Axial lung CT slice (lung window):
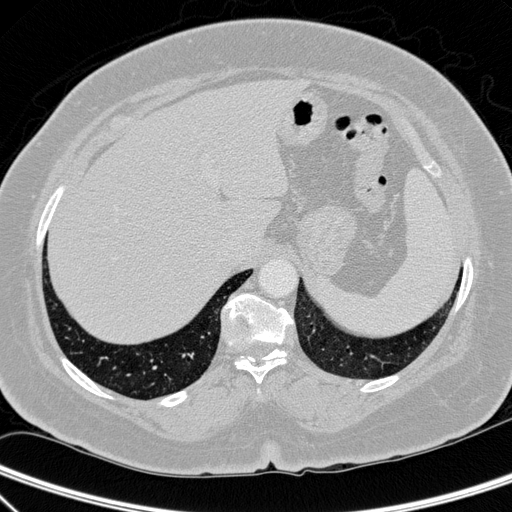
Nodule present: no